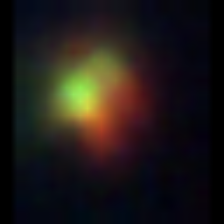
Taxon: NanoPlankton
Group: Other